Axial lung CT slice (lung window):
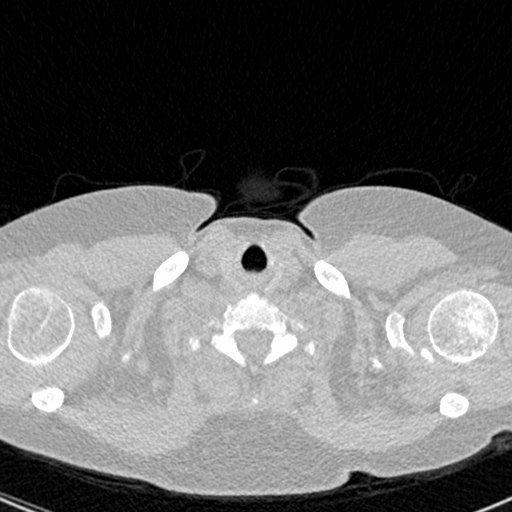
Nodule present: no